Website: crate-barrel
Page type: cross-sells
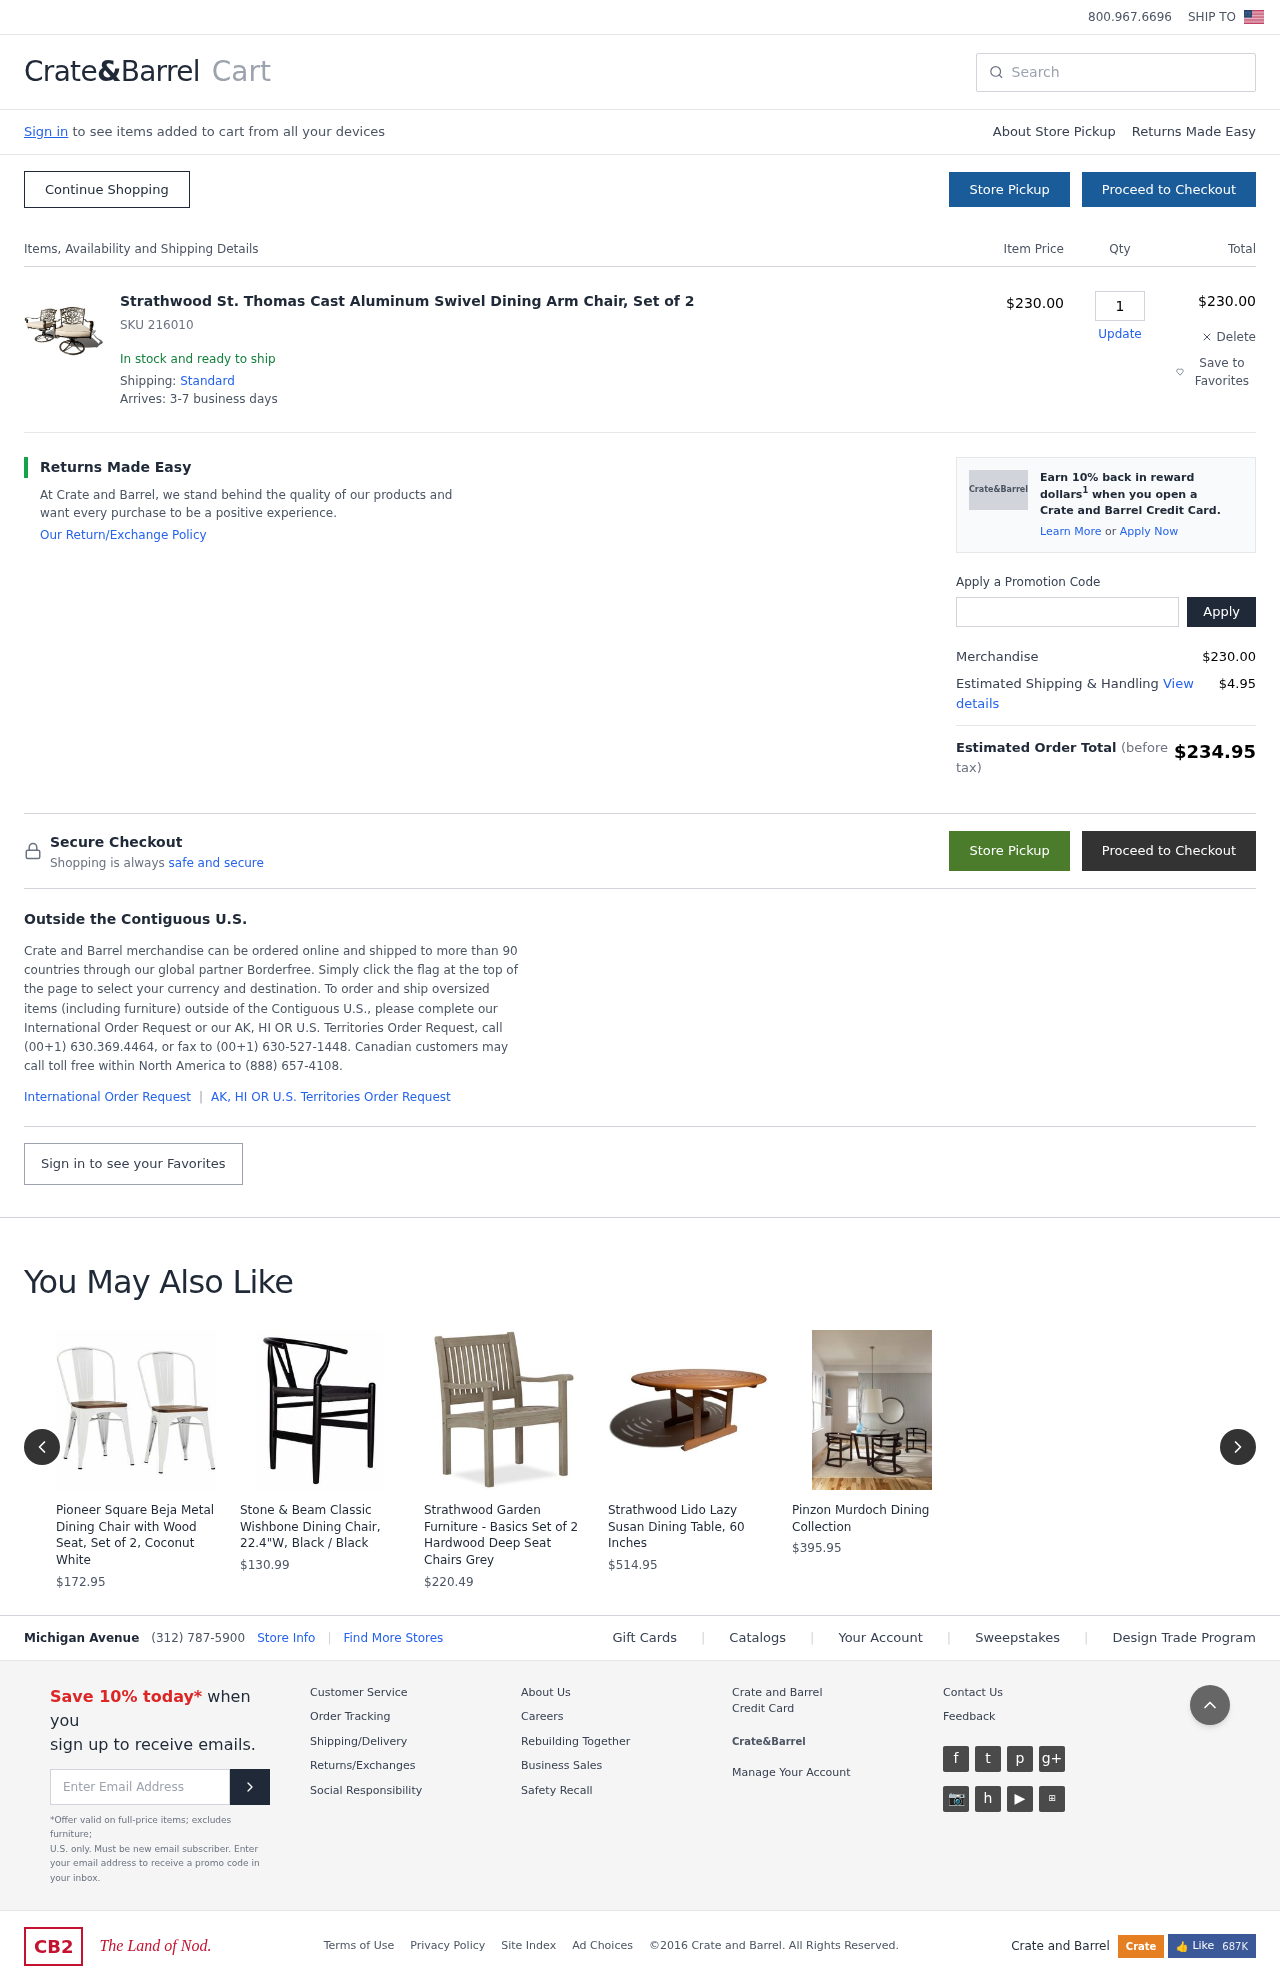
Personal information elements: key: PII_PROMO_CODE
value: SUMMER82
Product elements: key: PRODUCT1_NAME
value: Strathwood St. Thomas Cast Aluminum Swivel Dining Arm Chair, Set of 2
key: PRODUCT1_PRICE
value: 230
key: PRODUCT1_QUANTITY
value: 1
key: PRODUCT2_NAME
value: Pioneer Square Beja Metal Dining Chair with Wood Seat, Set of 2, Coconut White
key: PRODUCT2_PRICE
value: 172.95
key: PRODUCT3_NAME
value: Stone & Beam Classic Wishbone Dining Chair, 22.4"W, Black / Black
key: PRODUCT3_PRICE
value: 130.99
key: PRODUCT4_NAME
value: Strathwood Garden Furniture - Basics Set of 2 Hardwood Deep Seat Chairs Grey
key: PRODUCT4_PRICE
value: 220.49
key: PRODUCT5_NAME
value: Strathwood Lido Lazy Susan Dining Table, 60 Inches
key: PRODUCT5_PRICE
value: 514.95
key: PRODUCT6_NAME
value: Pinzon Murdoch Dining Collection
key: PRODUCT6_PRICE
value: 395.95
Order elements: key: ORDER_SKU
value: SKU 216010
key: ORDER_ITEM_TOTAL
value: $230.00
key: ORDER_SUBTOTAL
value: $230.00
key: ORDER_SHIPPING_COST
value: $4.95
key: ORDER_TOTAL
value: $234.95
Search elements: key: HEADER_SEARCH
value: Search